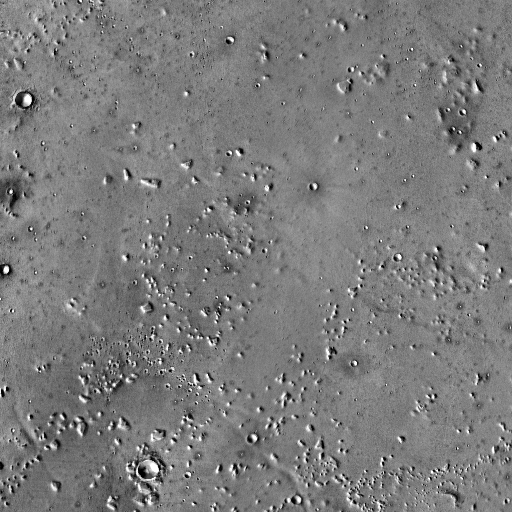
Crater classes present: Background, Other, Secondary